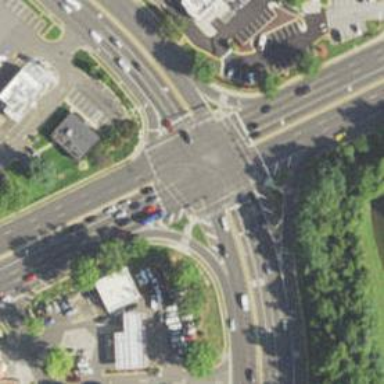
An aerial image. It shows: Marked road crossing.